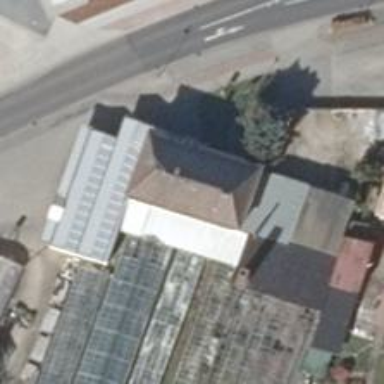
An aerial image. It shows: Garden center.